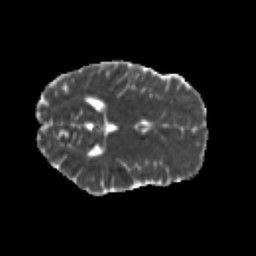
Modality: MD
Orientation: axial
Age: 10
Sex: male
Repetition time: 9.4 s
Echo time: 0.089 s